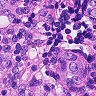
Metastatic tissue present: no